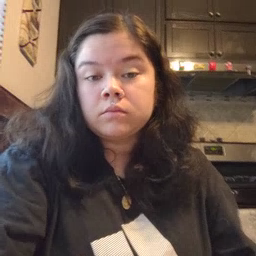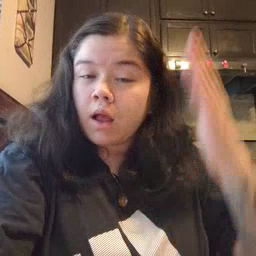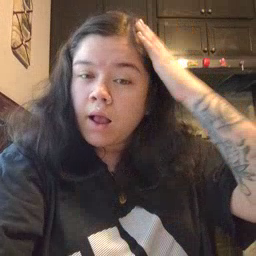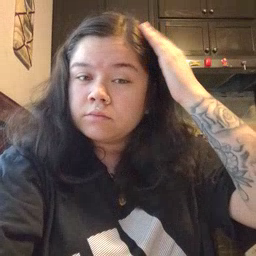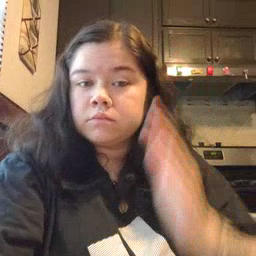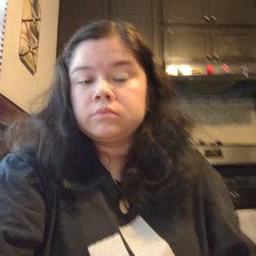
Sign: hat